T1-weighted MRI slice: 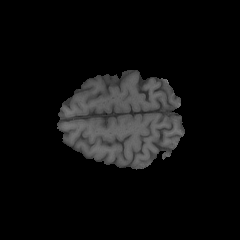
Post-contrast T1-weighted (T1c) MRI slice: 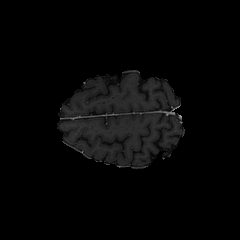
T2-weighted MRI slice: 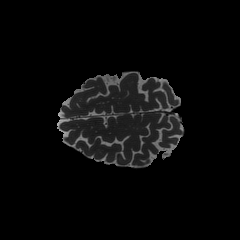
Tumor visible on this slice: no